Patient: sex M, age 66
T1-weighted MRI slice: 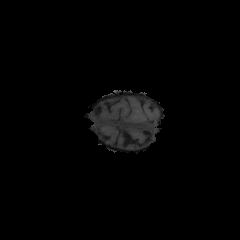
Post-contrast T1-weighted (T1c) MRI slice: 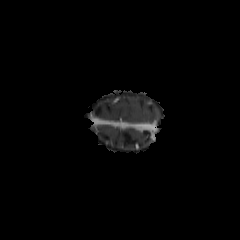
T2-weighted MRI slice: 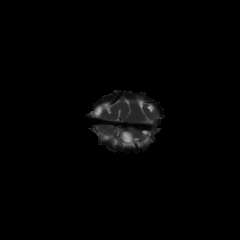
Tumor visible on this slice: no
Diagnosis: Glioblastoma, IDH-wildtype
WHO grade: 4